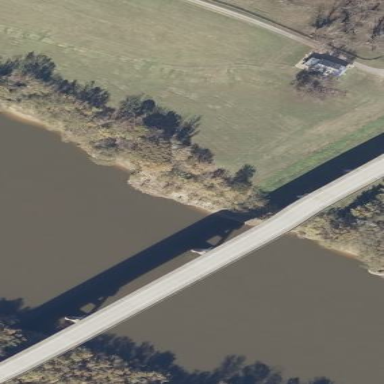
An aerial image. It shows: Man-made bridge.